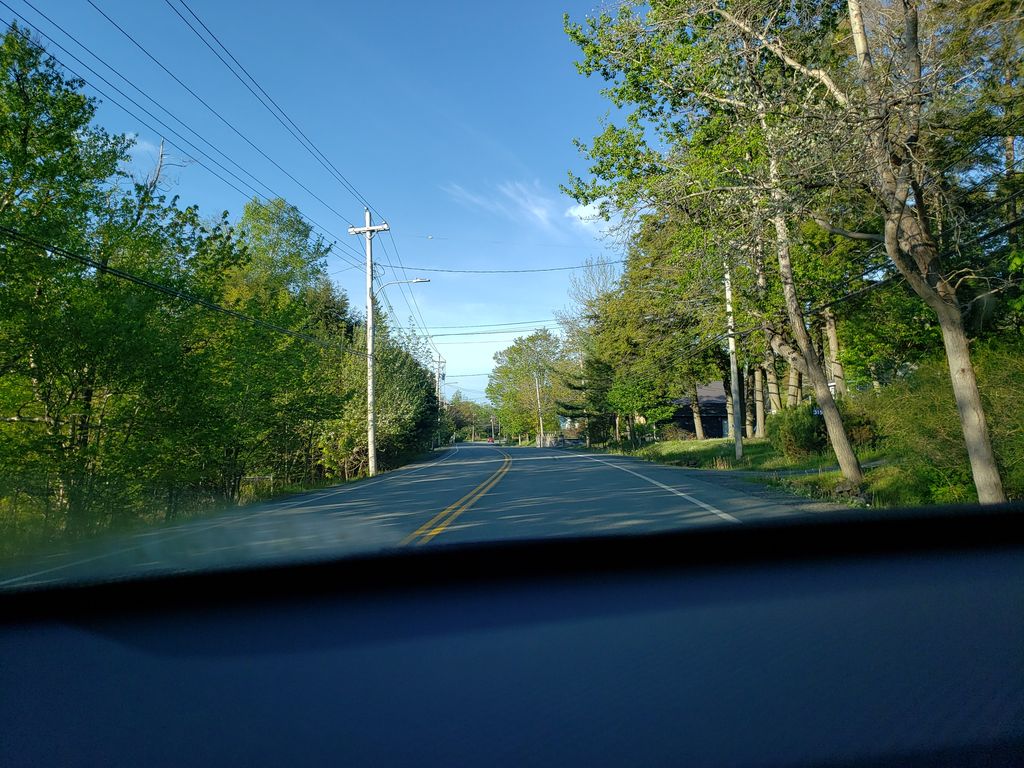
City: halifax